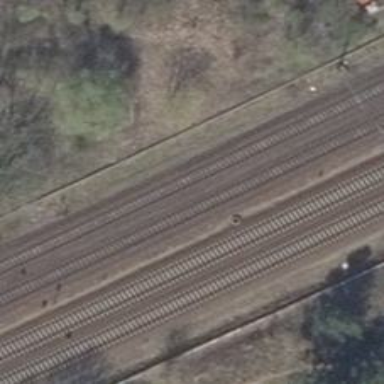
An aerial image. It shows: Railway track with contact line for electrification.